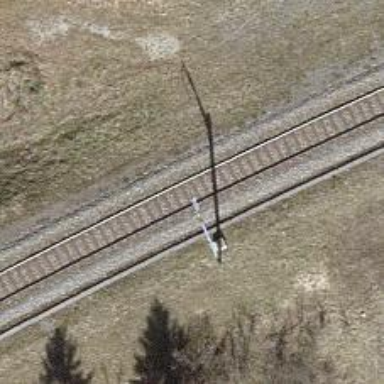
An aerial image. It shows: Catenary mast for power lines.